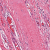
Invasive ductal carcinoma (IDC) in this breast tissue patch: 1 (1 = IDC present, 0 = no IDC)